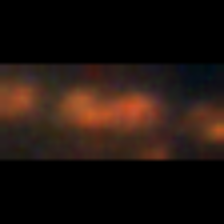
Taxon: Chaetoceros
Group: Diatoms